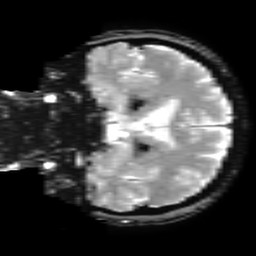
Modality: T2starw
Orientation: coronal
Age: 71
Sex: male
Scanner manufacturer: ge
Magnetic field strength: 3 T
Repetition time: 0.65 s
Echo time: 0.02 s